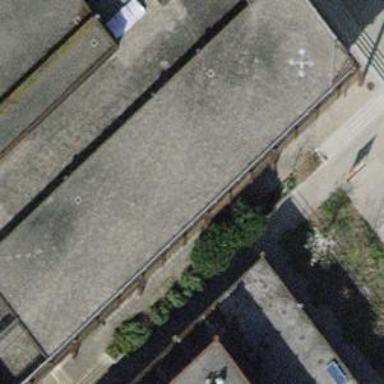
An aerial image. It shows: Building with gravel roof.